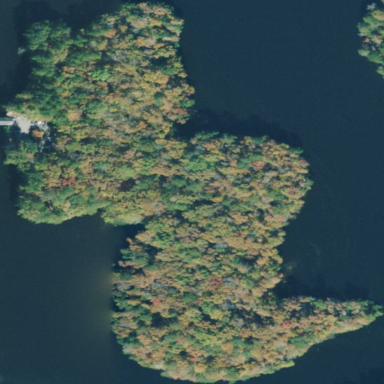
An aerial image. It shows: Island covered with woodland.